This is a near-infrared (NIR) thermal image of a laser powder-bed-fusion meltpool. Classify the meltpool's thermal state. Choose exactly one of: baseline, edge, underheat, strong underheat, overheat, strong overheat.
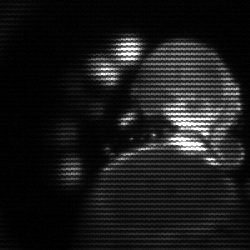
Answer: edge